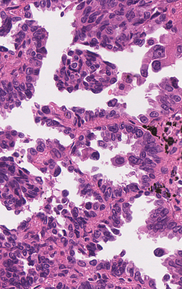
Tumor epithelial tissue: yes
Tumor-associated stroma tissue: yes
Normal tissue: no